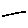
Label: line